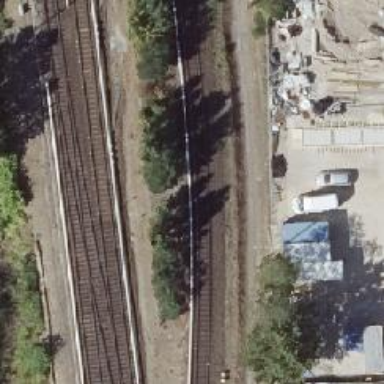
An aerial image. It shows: Siding service railway track for electrified light rail.